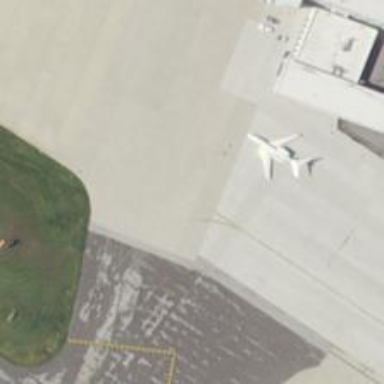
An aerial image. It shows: Image of taxiway at airport.